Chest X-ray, AP view. Patient: 28 years old, sex M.
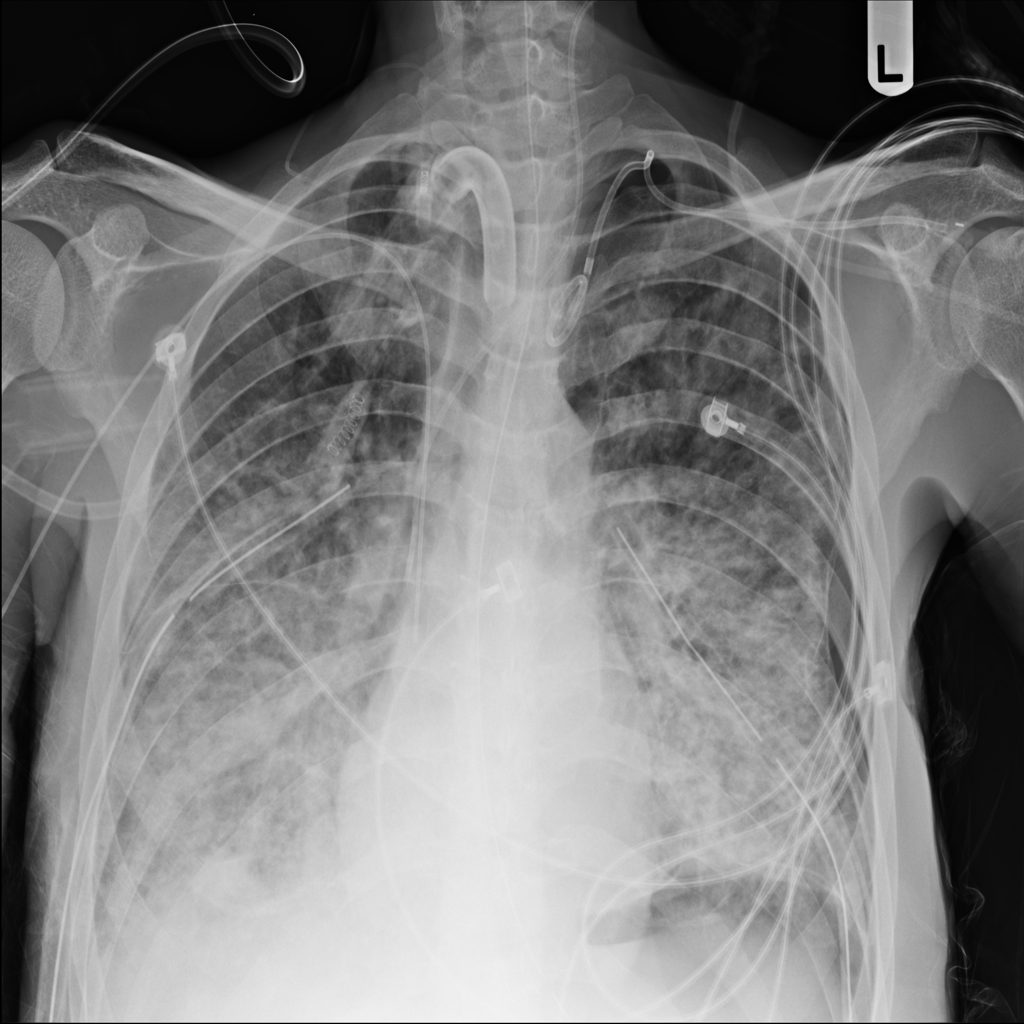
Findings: Infiltration, Pneumothorax